Chest X-ray:
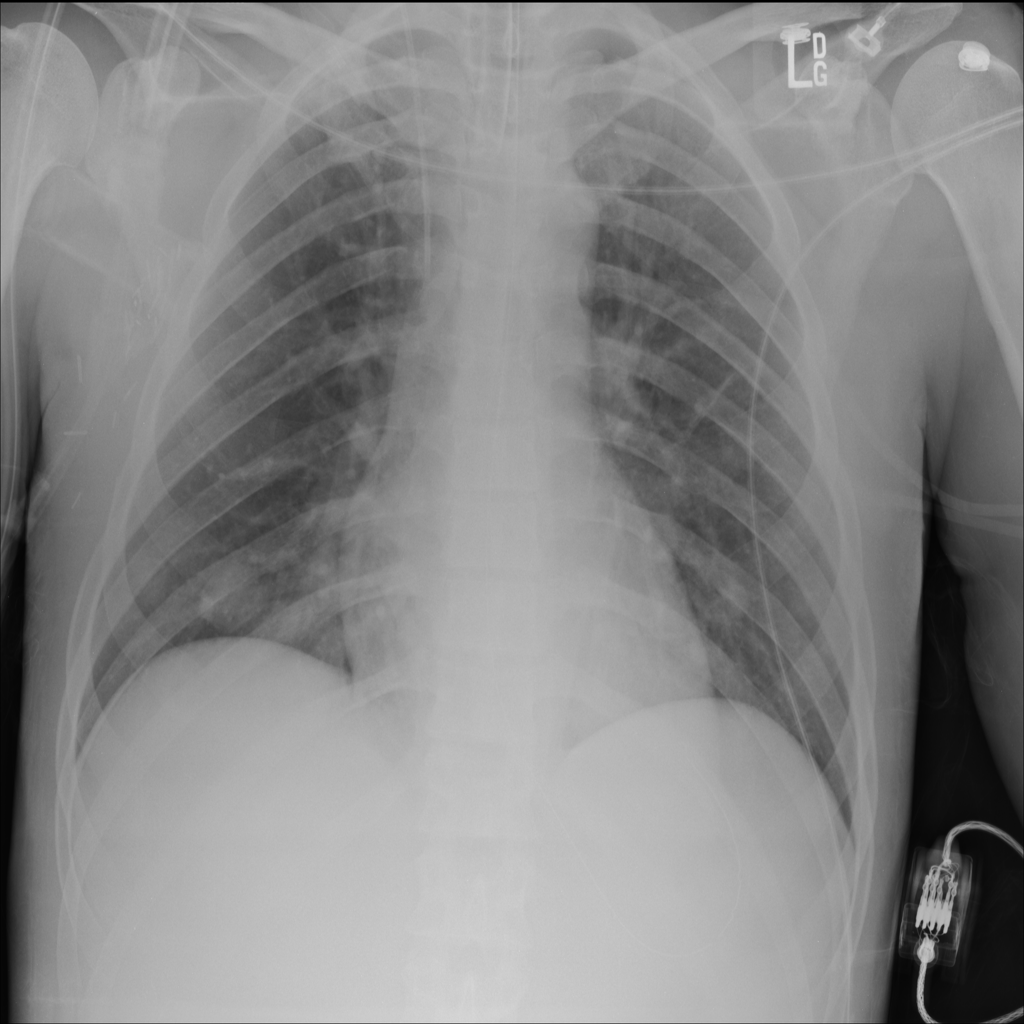
Findings: Nodule
No abnormal finding: no